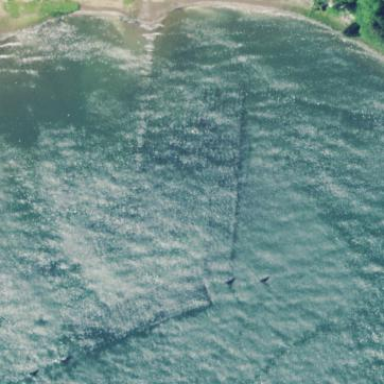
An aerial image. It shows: Pilings marking reef in the natural environment.